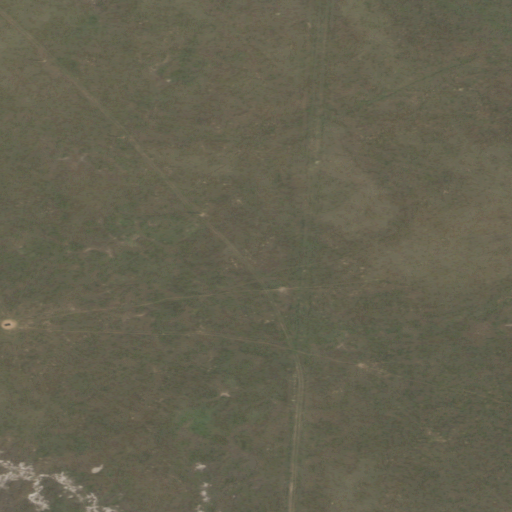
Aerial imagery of ridge(s) in South Dakota named Battle Ridge containing grassland and shrub